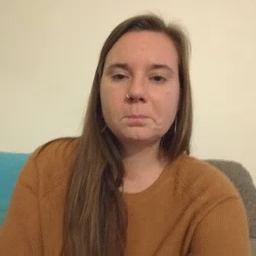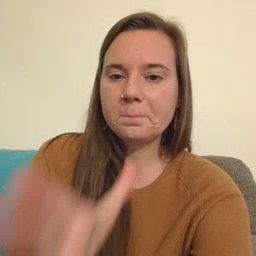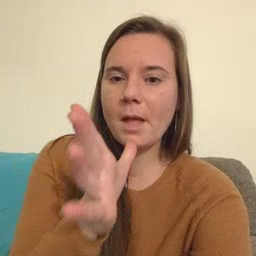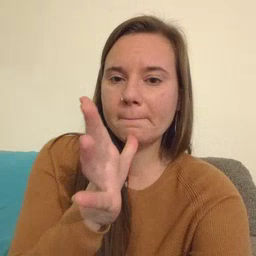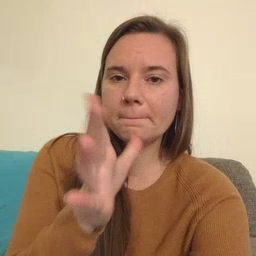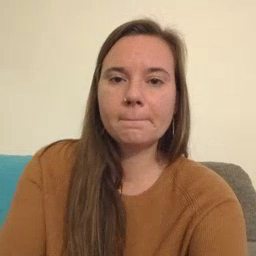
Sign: mom